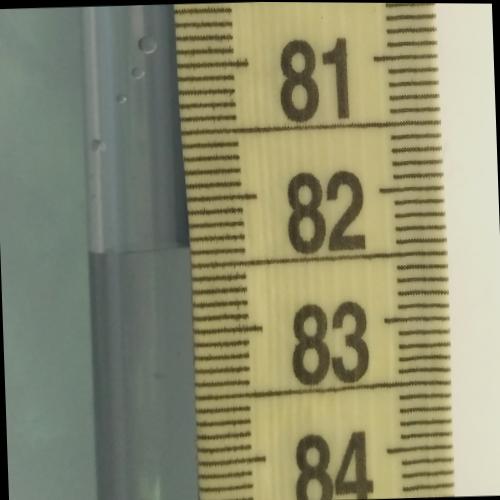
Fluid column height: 82.4 cm